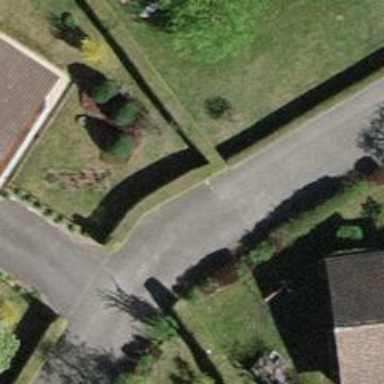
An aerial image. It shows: Hedge barrier.